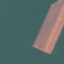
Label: AnnualCrop